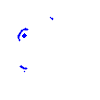
Particle: pion